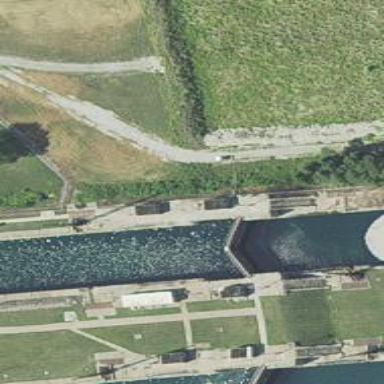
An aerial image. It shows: Lock gate along waterway.